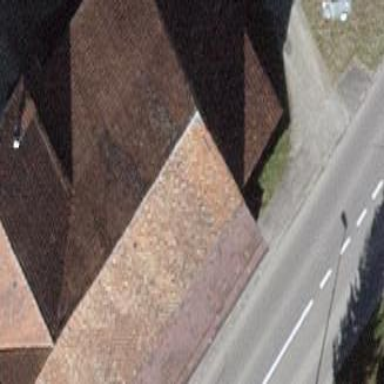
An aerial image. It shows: Farm auxiliary building with gabled roof.